Field crop: maize
Growth stage: 2
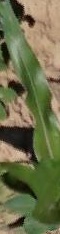
Species: maize